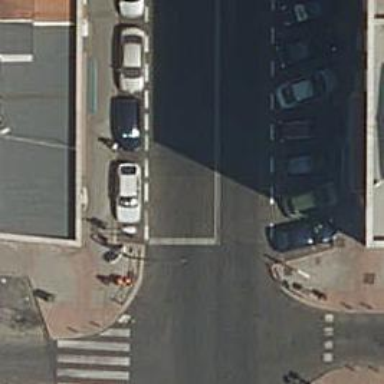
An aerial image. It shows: Road with traffic signals.